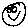
Label: smiley face